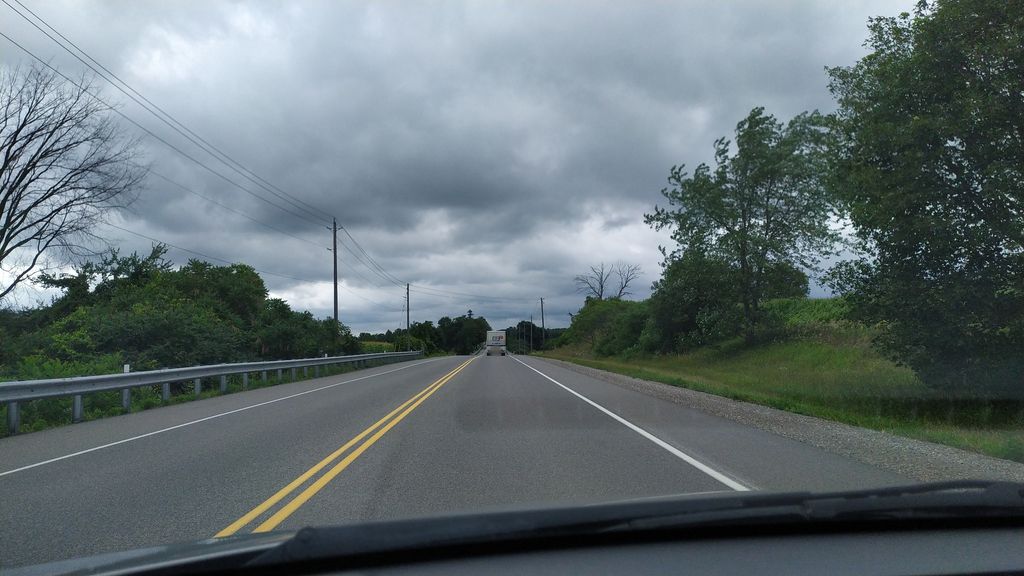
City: kitchener-waterloo